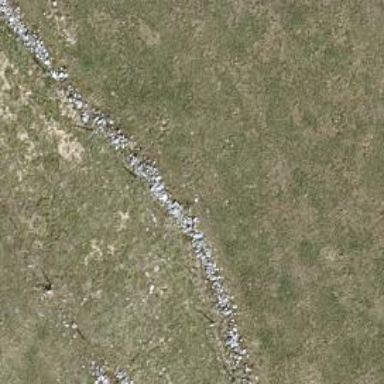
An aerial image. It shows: Wall made of dry stone.